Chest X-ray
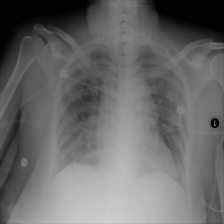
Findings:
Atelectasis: negative
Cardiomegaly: negative
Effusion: negative
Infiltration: positive
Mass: negative
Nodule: negative
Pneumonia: negative
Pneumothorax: negative
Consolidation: negative
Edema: negative
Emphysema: negative
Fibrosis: negative
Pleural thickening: negative
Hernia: negative